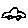
Label: car